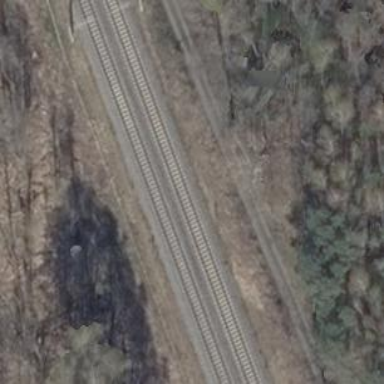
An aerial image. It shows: Railway signal.